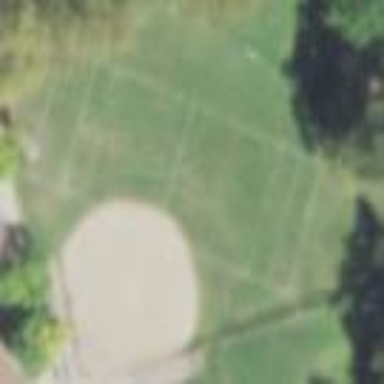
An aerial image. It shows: Baseball pitch for leisure land activities.